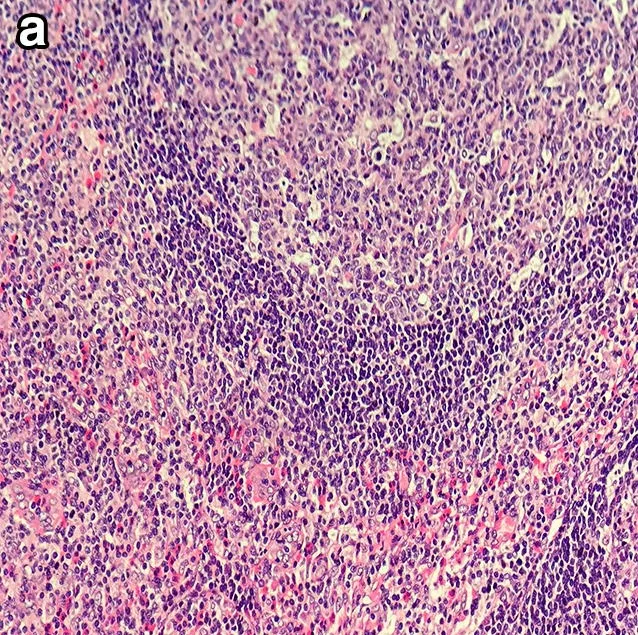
Histological features of excisional biopsy demonstrating eosinophilic infiltration. A; Kimura Lymphadenopathy. Lymphoid follicle wth reactive germinal center (upper right), Intense eosinophilia with formation of eosinophilic microabscess(lower left). (H&E stain, x100).
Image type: pathology (h&e)